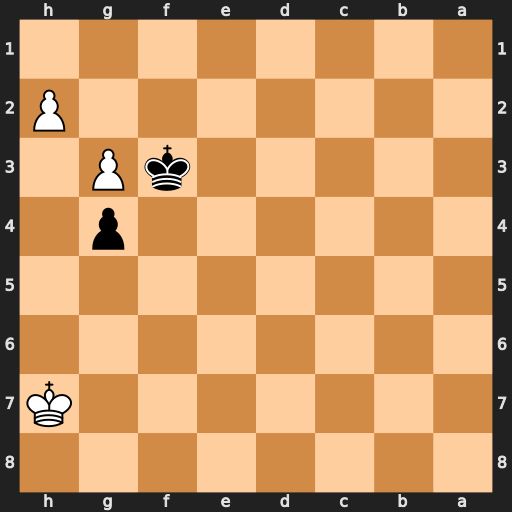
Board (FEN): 8/7K/8/8/6p1/5kP1/7P/8
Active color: b
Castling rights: -
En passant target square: -
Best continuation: Kg2 Kg6 Kxh2 Kf5 Kxg3